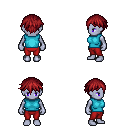
a pixel art fantasy rpg character, female body template, dark elf, purple skin, teal sleeveless shirt, red pants, brunette short bangs hairstyle, four views (front, back, left, right), 2x2 character sprite sheet, small pixel art, hard edges, no anti-aliasing